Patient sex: M
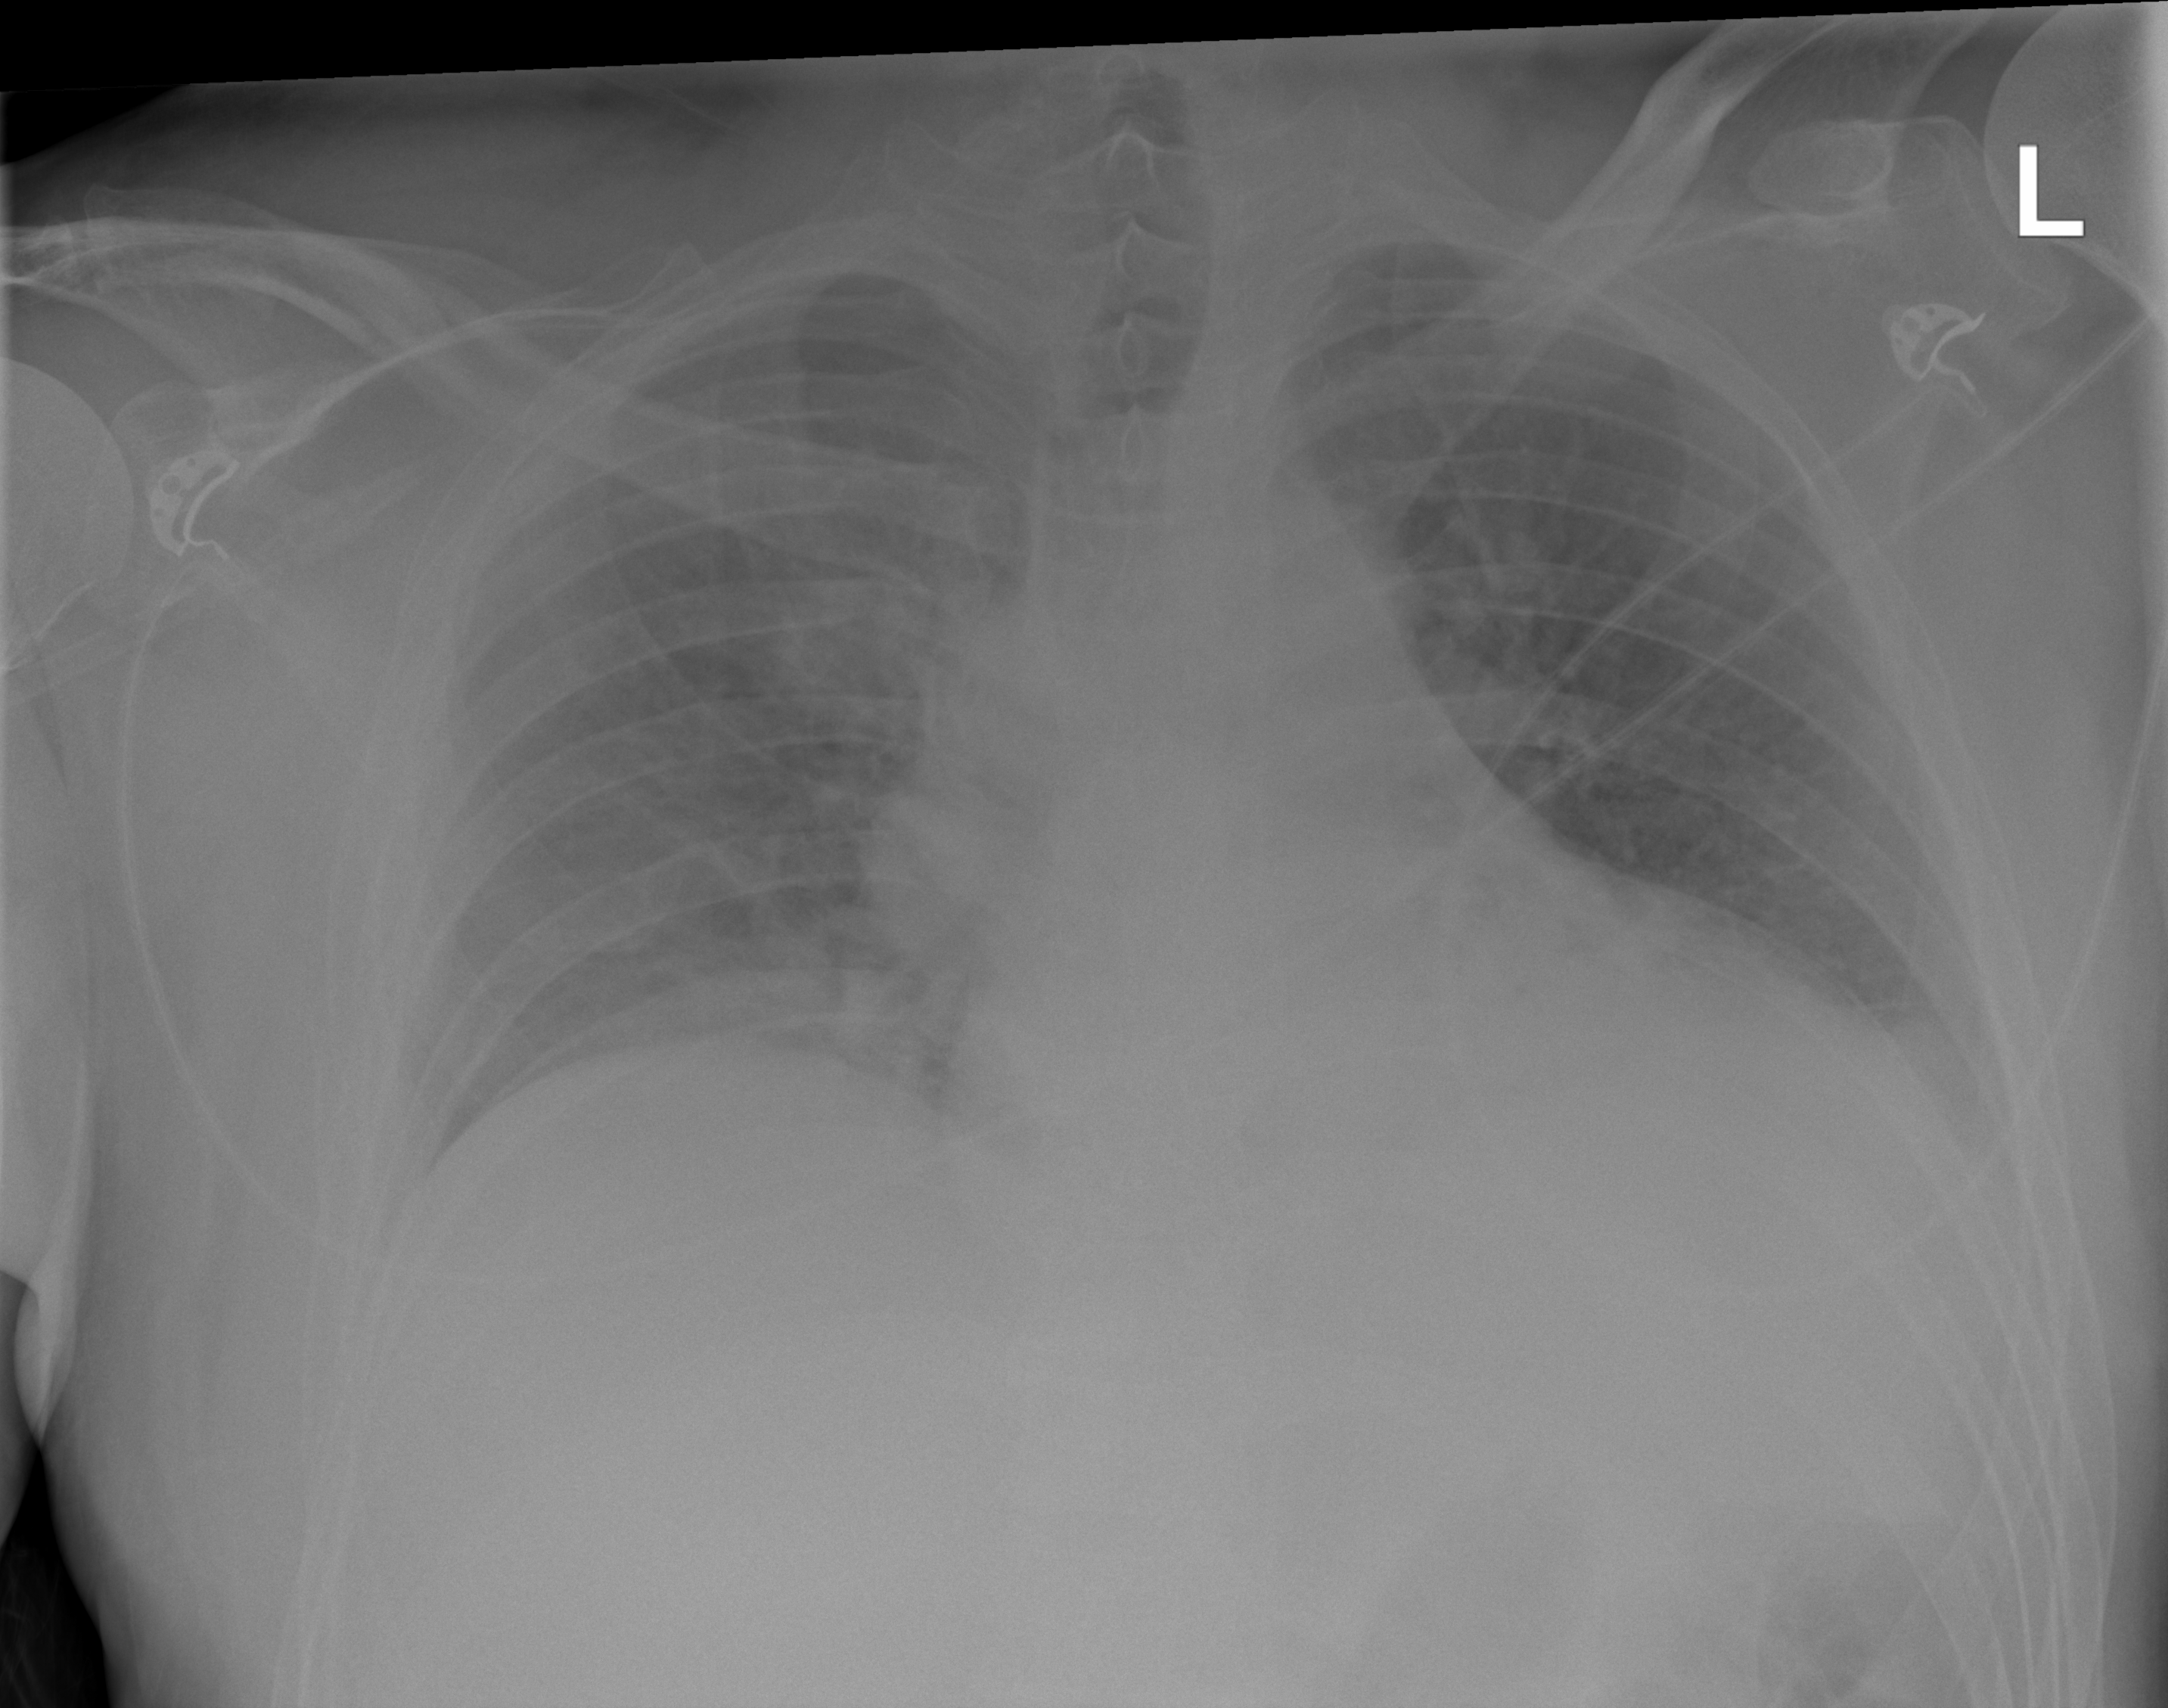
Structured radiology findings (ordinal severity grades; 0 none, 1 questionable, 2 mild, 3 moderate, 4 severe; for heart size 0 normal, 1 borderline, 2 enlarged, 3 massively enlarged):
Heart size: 0
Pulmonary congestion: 2
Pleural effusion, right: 1
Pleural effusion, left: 2
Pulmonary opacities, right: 2
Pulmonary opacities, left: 0
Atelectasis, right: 2
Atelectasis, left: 2